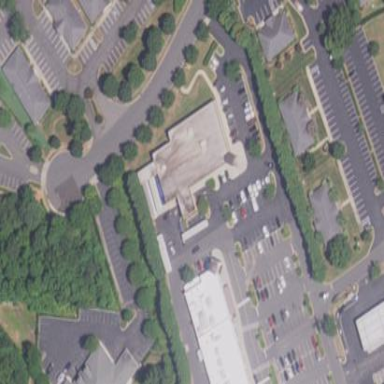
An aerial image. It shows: Retail building.